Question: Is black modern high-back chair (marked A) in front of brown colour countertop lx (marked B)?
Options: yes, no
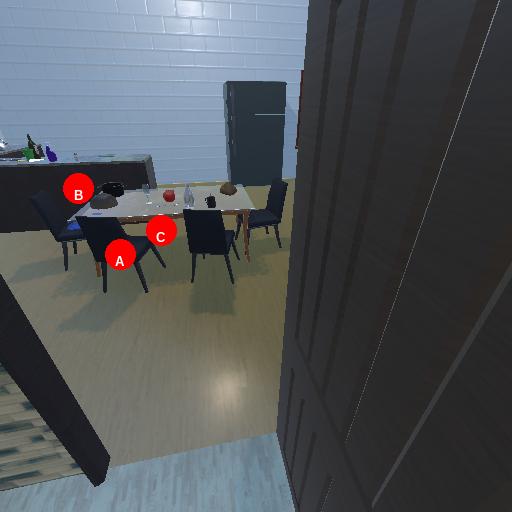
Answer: yes